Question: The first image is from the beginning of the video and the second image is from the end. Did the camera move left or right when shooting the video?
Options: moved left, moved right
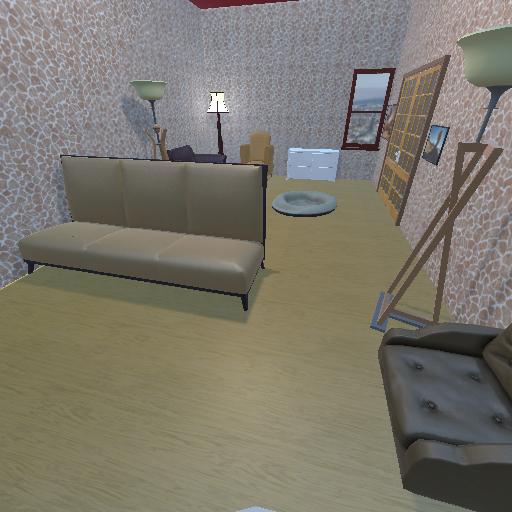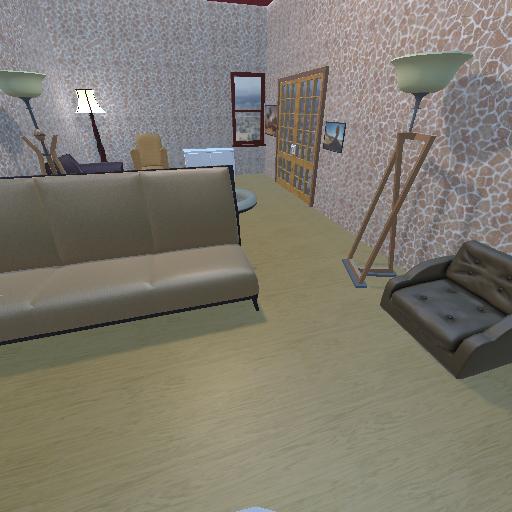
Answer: moved left